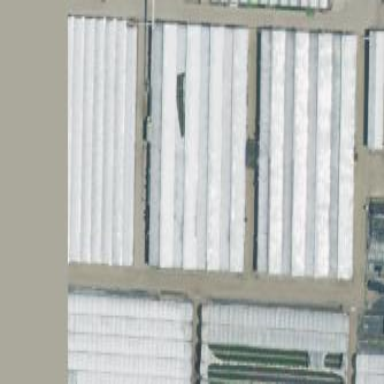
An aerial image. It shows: Greenhouse.